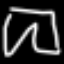
Label: pants